Question: I have this points:
'''
0.00049 1.509
0.00098 1.510
0.00195 1.511
0.00293 1.509
0.00391 1.510
0.00586 1.523
0.00781 1.512
0.01172 1.514
0.01562 1.510
0.02344 1.511
0.03125 1.510
0.04688 7.053
0.06250 7.054
0.09375 7.187
0.125 7.184
0.1875 7.177
0.25 7.207
0.375 16.588
0.5 24.930
0.75 39.394
1 56.615
1.5 77.308
2 84.909
3 89.056
4 88.485
6 88.678
8 89.022
12 88.513
16 88.369
24 88.512
32 88.536
48 87.792
64 87.716
96 87.589
128 87.608
192 87.457
256 87.388
'''
And this gnuplot script:
'''
#! /usr/bin/gnuplot
set terminal png
set output "lat_mem_rd.png"
set title "Memory Latency Benchmark (Stride 512)"
set xlabel "Memory Depth (MB)"
set ylabel "Latency (ns)"
set xtics rotate by 45 offset 0,-1
set xtics font "Times-Roman, 8"
set grid
set style line 1 lc rgb '#0060ad' lt 1 lw 2 pt 7 ps 1 # --- blue
plot "lat_mem_rd.dat" using (log($1)):2:xtic(1) smooth unique title "" with linespoints ls 1
'''
which generates this graphic:

But i want to show the y values in the y label with one of the approximated values in those approximations, for example, for all of the values with x values between 3 and 256, the y label is set to just one, maybe 88.513 that corresponds to x=12 or other (or maybe the average of those points if its not very difficult)...
The same for x values between 0 and 0.02344 and for x values between 0.03125 and 0.1875.
This y values will substitute the values 10, 20, ..., 90.
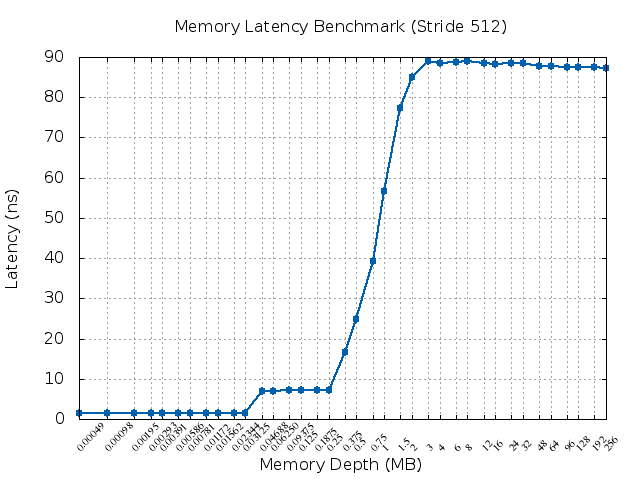
Answer: Here is a modification of your script that might do what you want, if I understand you correctly:
'''
set title "Memory Latency Benchmark (Stride 512)"
set xlabel "Memory Depth (MB)"
set ylabel "Latency (ns)"
set xtics rotate by 45 offset 0,-1
set xtics font "Times-Roman, 8"
set grid
a = ""; p = 0; nn = 1; nt = 37; d = 4; s = 0
f(x) = (x>p+d || nn >= nt)?(nn=nn+1, p=x, a=a." ".sprintf("%5.2f", s/n), n=1, s=x):(nn=nn+1, p=x, s=s+x, n=n+1)
plot "lat_mem_rd.dat" using 1:(f($2)) # Just to set array "a"
set ytics 0,0,0
set yrange [0:90]
set for [aa in a] ytics add (aa aa)
set style line 1 lc rgb '#0060ad' lt 1 lw 2 pt 7 ps 1 # --- blue
set terminal png
set output "lat_mem_rd.png"
plot "lat_mem_rd.dat" using (log($1)):2:xtic(1) smooth unique title "" with linespoints ls 1
'''
This script produces this plot:

The strategy is to accumulate a sum of Y-values and calculate an average every time the Y-value increases by at least an amount d; these averages are stored in a string variable "a", which is looped over to set the ytic values before the final plot command. This way clusters of closely-spaced Y-values give rise to a ytic at their average value; I think that was what you wanted.